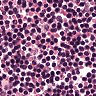
Metastatic tissue present: no